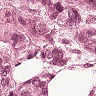
Metastatic tissue present: yes